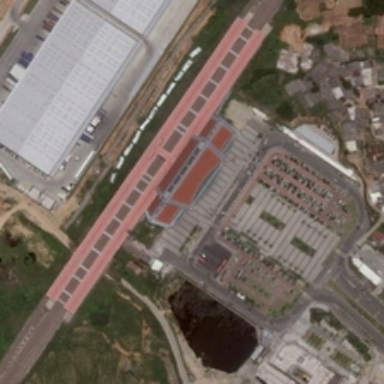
Many buildings and some green plants are in two sides of a railway station .